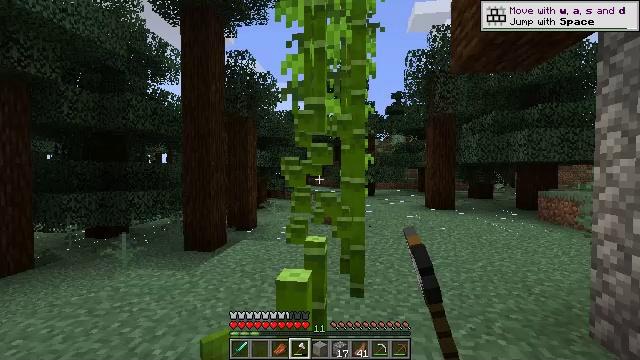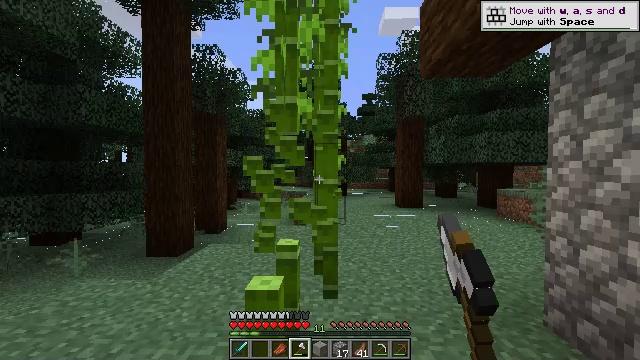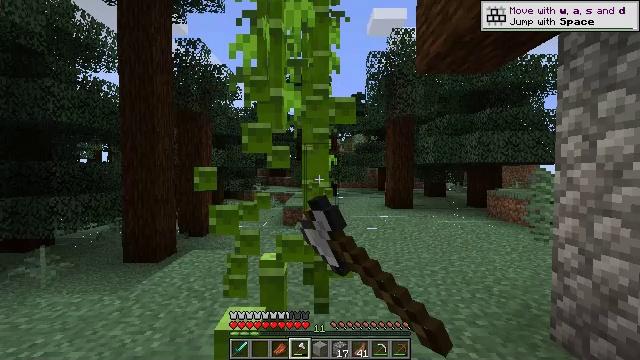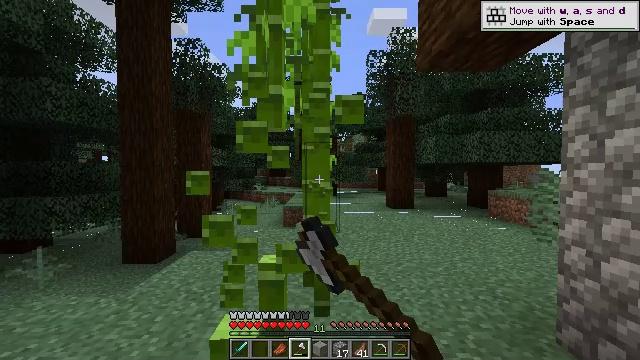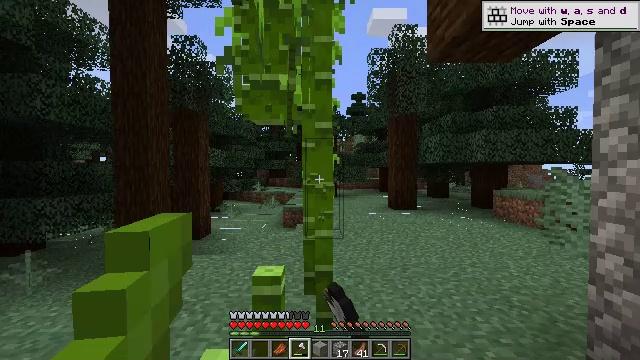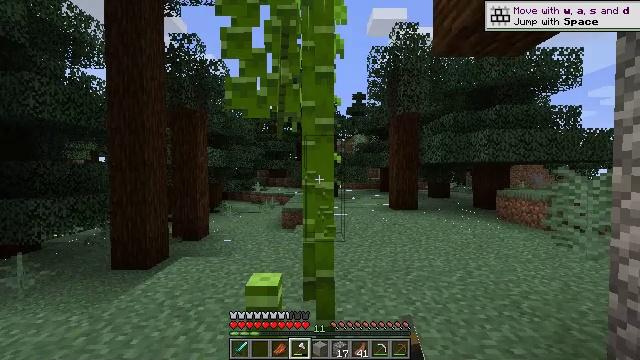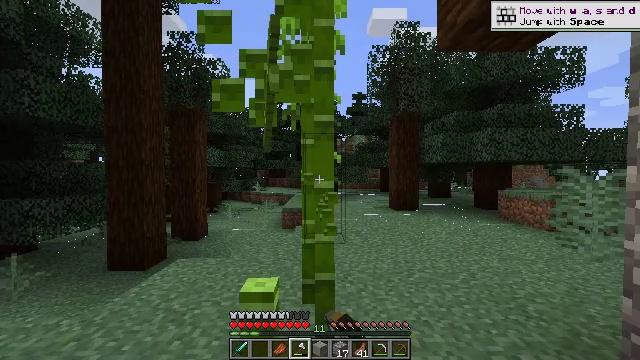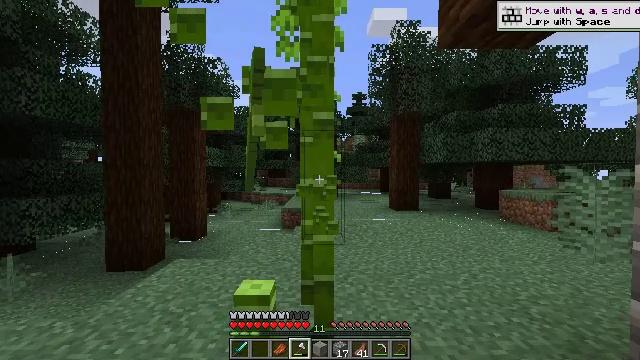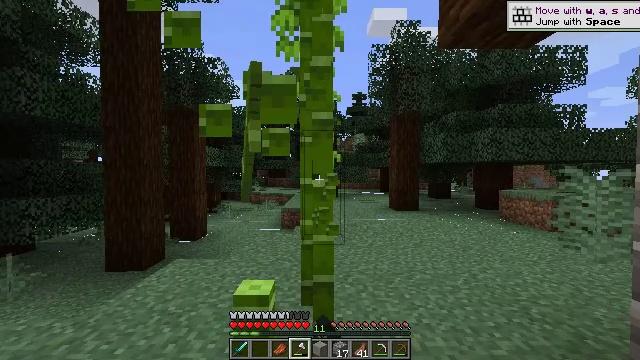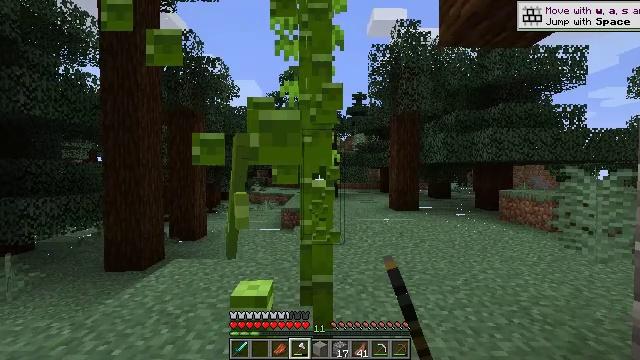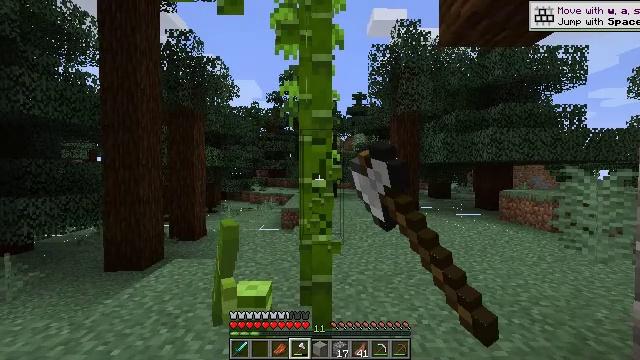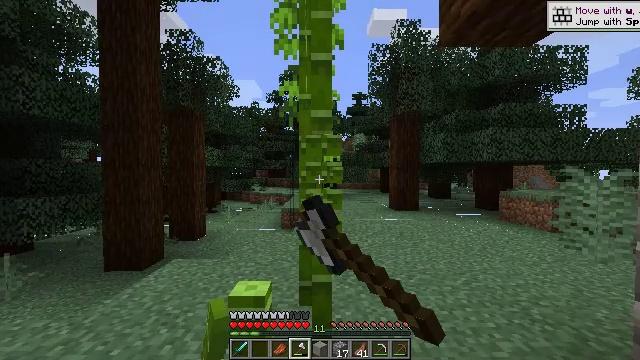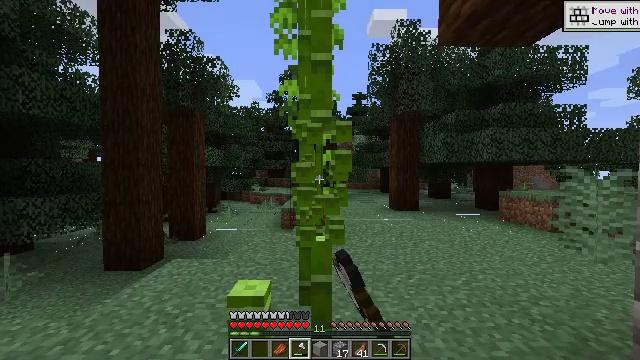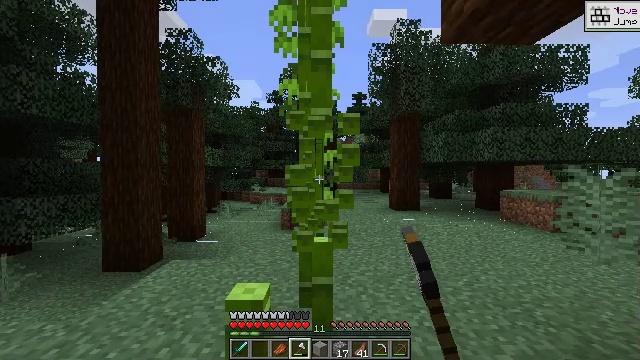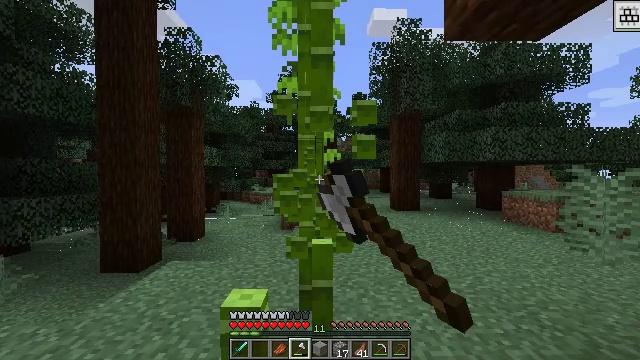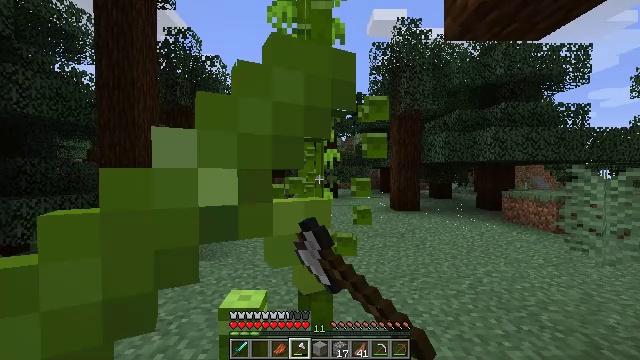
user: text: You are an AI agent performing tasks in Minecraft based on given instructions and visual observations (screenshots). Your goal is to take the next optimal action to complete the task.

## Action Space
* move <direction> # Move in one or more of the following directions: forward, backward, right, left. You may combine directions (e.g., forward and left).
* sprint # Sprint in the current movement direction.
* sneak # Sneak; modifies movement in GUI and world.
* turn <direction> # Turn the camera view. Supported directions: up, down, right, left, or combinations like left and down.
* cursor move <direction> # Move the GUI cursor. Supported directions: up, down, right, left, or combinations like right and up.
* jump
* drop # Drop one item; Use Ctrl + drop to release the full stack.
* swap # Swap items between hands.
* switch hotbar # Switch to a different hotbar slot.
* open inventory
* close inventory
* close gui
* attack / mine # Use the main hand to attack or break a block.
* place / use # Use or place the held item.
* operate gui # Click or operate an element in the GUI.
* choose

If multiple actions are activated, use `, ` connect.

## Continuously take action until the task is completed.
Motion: motion action
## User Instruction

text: Collect some bamboo.
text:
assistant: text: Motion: move forward, turn right, attack / mine
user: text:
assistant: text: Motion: move forward, turn right, attack / mine
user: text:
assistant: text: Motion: move forward, attack / mine
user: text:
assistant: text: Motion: move forward, attack / mine
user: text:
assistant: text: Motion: attack / mine
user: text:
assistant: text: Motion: attack / mine
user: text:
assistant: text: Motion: attack / mine
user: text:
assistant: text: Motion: attack / mine
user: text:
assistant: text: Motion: attack / mine
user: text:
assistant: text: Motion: attack / mine
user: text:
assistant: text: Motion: attack / mine
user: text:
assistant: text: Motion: attack / mine
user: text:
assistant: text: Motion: move forward, attack / mine
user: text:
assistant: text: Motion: move forward, attack / mine
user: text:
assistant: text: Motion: move forward, attack / mine
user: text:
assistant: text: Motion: move forward, attack / mine
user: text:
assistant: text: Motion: move forward, turn left, attack / mine
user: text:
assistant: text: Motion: attack / mine
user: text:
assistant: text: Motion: attack / mine
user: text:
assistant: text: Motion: attack / mine
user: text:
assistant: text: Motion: attack / mine
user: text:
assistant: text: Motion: attack / mine
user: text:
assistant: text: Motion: attack / mine
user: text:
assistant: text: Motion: attack / mine
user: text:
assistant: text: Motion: attack / mine
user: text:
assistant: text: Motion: move forward, attack / mine
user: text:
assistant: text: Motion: move forward, attack / mine
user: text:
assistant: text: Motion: move forward, attack / mine
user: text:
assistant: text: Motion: move forward, turn right and down
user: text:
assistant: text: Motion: move forward, turn right and down